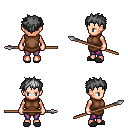
a pixel art fantasy rpg character, female body template, human, light skin, brown tunic, magenta pants, gray bedhead hairstyle, gray slippers, spear, four views (front, back, left, right), 2x2 character sprite sheet, small pixel art, hard edges, no anti-aliasing